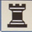
Piece: bR